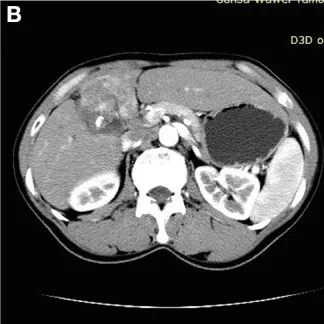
(B) Significant enhancement of liver space-occupying lesions.
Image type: radiology (ct)